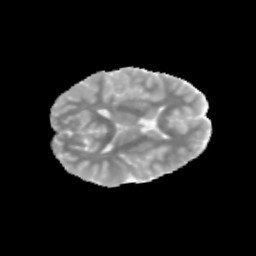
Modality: MD
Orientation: axial
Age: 9
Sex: male
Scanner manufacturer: siemens
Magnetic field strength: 3 T
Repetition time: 3.8 s
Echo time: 0.07 s